直线 $l: y = k(x-2)+3$，且$l$与$x$轴、$y$轴分别交于$A$、$B$两点．若使$\triangle AOB$的面积为12的直线$l$共有（ ）条

\vspace{0.2cm}
\noindent 已知直线$l$：$y=k(x-2)+3$，且$l$与$x$轴、$y$轴分别交于$A$、$B$两点．若使$\triangle AOB$的面积为12的直线$l$共有（ ）条

\vspace{0.2cm}
\noindent A．$1$ \qquad B．$2$ \qquad C．$3$ \qquad D．$4$
【解答】

\noindent \textbf{【答案】} C

\vspace{0.2cm}
\noindent \textbf{【分析】} 利用直线方程求得直线与两坐标轴的交点$A$、$B$，从而将$\triangle AOB$的面积表示为斜率$k$的函数，分$k>0$和$k<0$两种情况根据$\triangle AOB$的面积为12的条件计算，利用一元二次方程的解法运算即可得解.

\vspace{0.2cm}
\noindent \textbf{【详解】} 解：

\vspace{0.2cm}
\noindent 如上图，当$x=2$时$y=3$，则直线$l$过定点$P(2,3)$，
$\because l$与$x$轴、$y$轴分别交于$A$、$B$两点，
$\therefore$直线$l$的斜率$k$存在且不为$0$，
且$\because$直线$l$方程为$y=k(x-2)+3$，
$\therefore$当$x=0$时$y=3-2k$，当$x=2-\dfrac{3}{k}$时$y=0$，
$\therefore$直线$l$与$y$轴交于点$A(0,3-2k)$，直线$l$与$x$轴交于点$B\left(2-\dfrac{3}{k},0\right)$，
$\therefore |AO|=|3-2k|$，$|BO|=\left|2-\dfrac{3}{k}\right|$，
$\because AO\perp OB$，则$\triangle AOB$是直角三角形，
$\therefore S_{\triangle AOB}=\dfrac{1}{2}|AO|\times|OB|=\dfrac{1}{2}\dfrac{(2k-3)^2}{|k|}$，

\vspace{0.2cm}
\noindent （i）当$k>0$时，$S_{\triangle AOB}=\dfrac{(2k-3)^2}{2k}$，
由题意，$\triangle AOB$的面积为12，则$\dfrac{(2k-3)^2}{2k}=12$，
即$4k^2-36k+9=0$，解得：$k=\dfrac{9\pm6\sqrt{2}}{2}$．

\vspace{0.2cm}
\noindent （ii）当$k<0$时，$S_{\triangle AOB}=\dfrac{(2k-3)^2}{-2k}$，
由题意，$\triangle AOB$的面积为12，则$\dfrac{(2k-3)^2}{-2k}=12$，
即$4k^2+12k+9=0$，解得：$k=-\dfrac{3}{2}$．

\vspace{0.2cm}
\noindent 综上知，使$\triangle AOB$的面积为12的直线$l$共有$3$条.
故选：C．

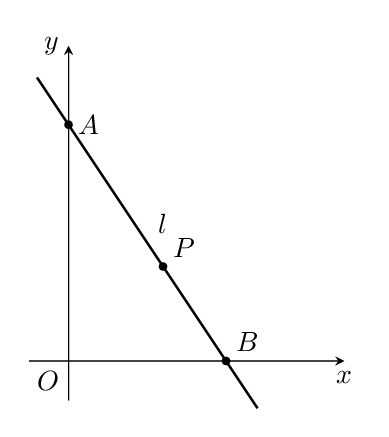